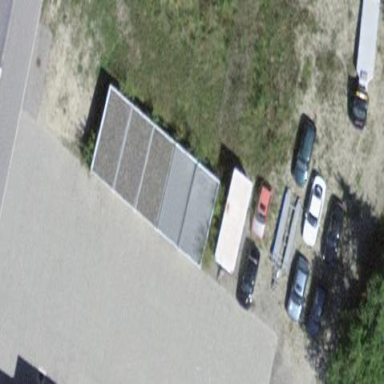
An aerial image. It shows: Group of garages.